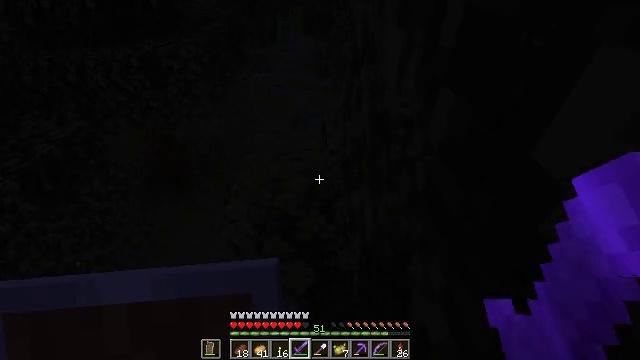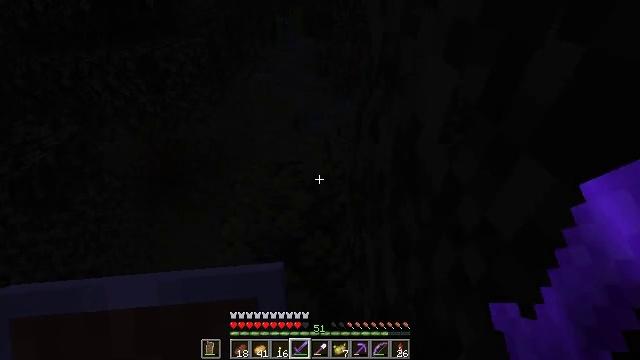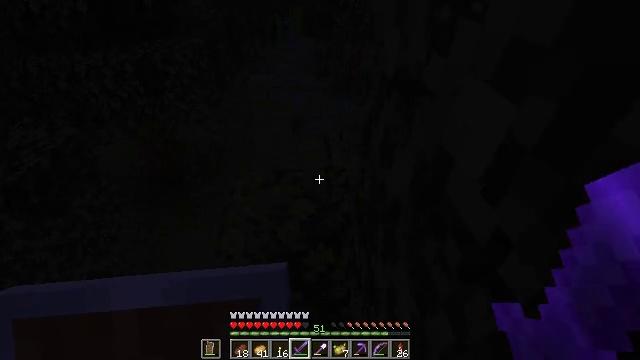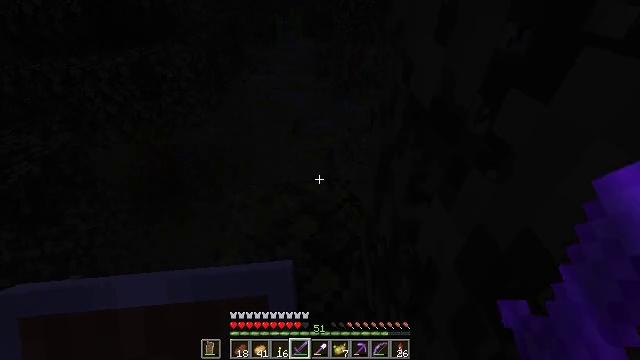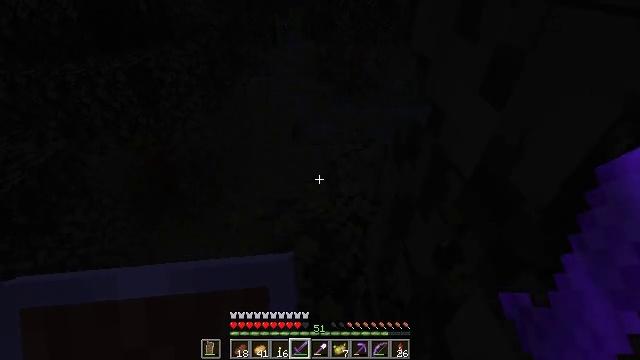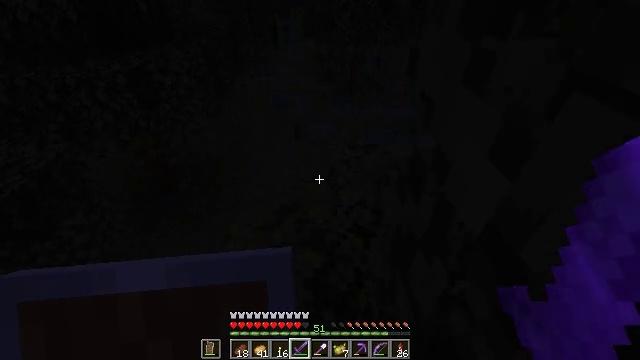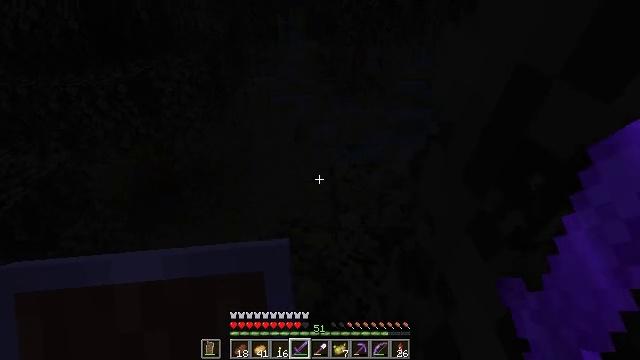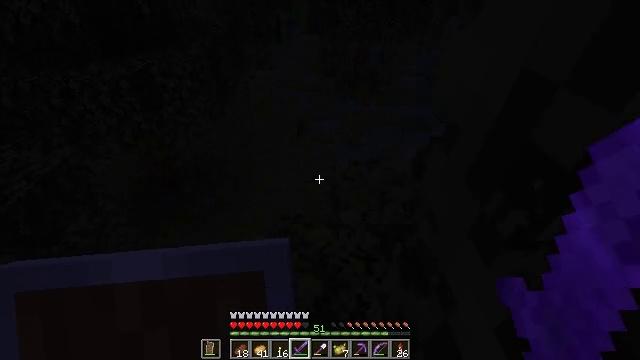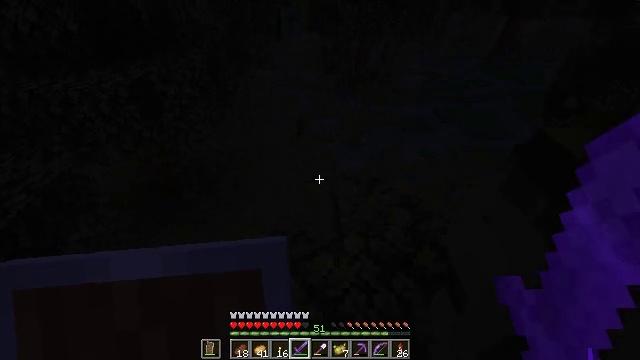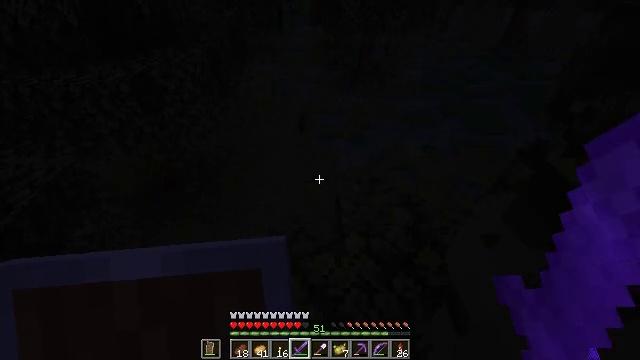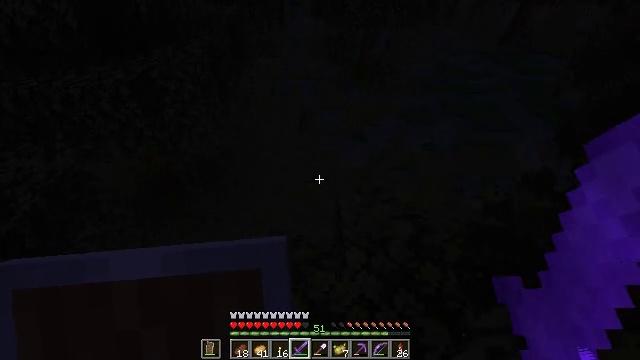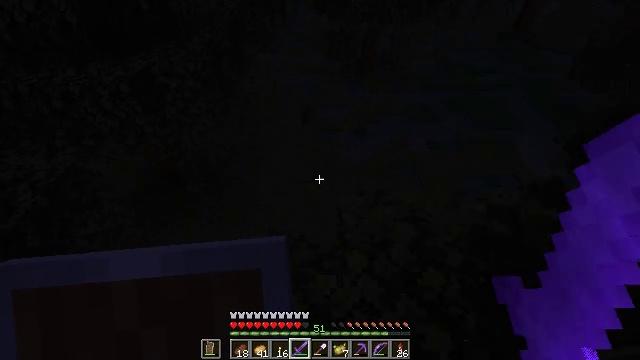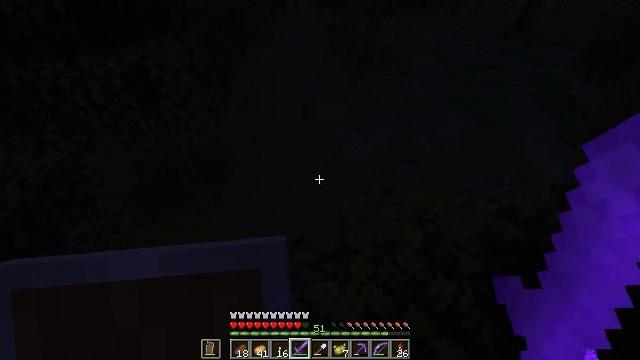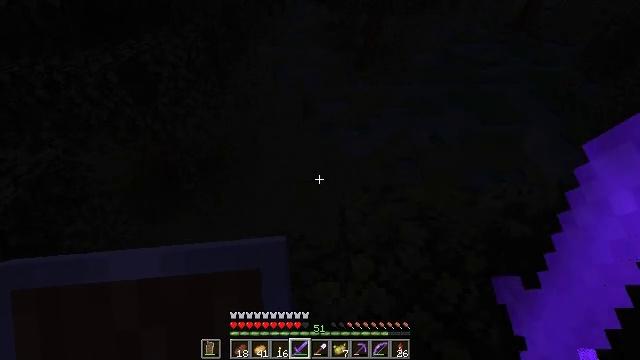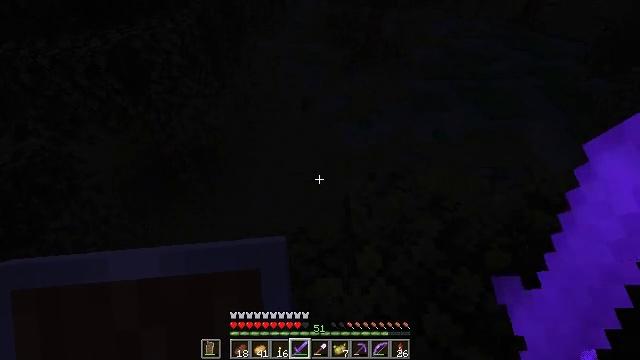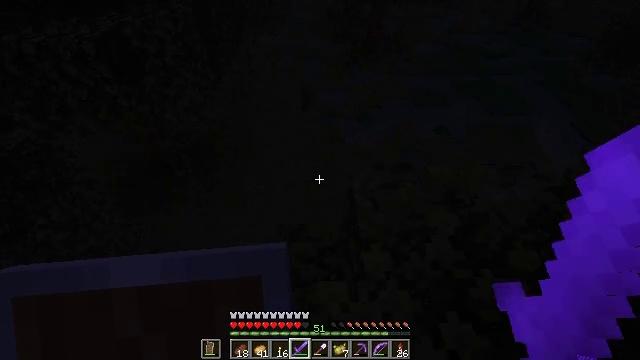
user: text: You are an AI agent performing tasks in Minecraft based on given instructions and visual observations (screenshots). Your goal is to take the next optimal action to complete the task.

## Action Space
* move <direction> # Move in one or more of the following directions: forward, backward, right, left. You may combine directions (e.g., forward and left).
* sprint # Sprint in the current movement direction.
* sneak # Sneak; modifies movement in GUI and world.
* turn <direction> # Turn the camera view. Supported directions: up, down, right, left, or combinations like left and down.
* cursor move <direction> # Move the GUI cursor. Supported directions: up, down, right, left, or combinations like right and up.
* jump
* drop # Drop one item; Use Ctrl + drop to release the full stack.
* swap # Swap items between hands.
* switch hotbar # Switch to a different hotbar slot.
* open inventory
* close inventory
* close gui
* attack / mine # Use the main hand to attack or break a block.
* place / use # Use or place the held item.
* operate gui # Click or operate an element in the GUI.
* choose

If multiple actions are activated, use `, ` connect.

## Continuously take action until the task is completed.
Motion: motion action
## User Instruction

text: Kill the slime.
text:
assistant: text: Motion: move forward
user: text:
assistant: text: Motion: move forward
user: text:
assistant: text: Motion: move forward
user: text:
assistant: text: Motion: move forward
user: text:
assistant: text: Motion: move forward
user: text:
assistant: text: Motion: move forward
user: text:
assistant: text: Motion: move forward
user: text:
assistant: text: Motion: move forward
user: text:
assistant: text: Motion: turn down
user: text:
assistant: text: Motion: turn down
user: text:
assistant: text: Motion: no_op
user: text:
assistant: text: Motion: no_op
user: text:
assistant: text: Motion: no_op
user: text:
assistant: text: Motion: no_op
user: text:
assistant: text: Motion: no_op
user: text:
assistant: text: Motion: no_op
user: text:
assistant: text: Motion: move forward
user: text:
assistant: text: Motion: move forward and move right
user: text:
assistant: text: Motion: move forward and move right
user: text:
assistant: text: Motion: move forward and move right
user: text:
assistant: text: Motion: move forward and move right
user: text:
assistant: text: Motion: no_op
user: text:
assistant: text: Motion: no_op
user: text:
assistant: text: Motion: no_op
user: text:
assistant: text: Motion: no_op
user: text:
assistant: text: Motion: no_op
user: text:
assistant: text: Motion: no_op
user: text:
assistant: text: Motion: no_op
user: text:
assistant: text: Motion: no_op
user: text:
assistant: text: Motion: no_op